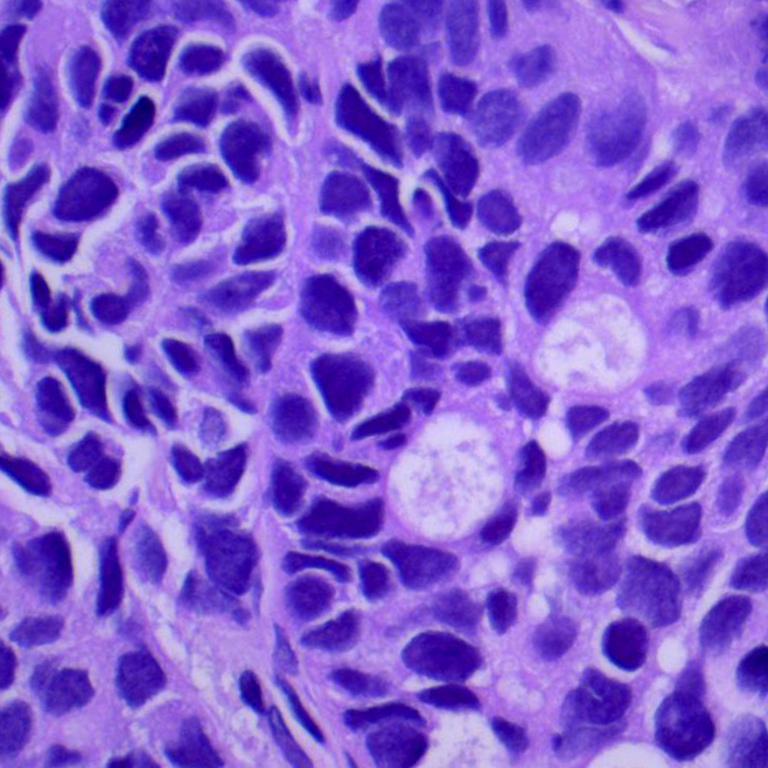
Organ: lung
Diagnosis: adenocarcinomas